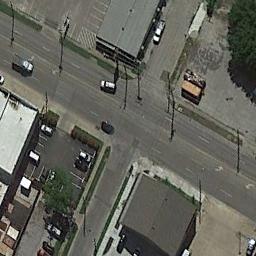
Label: intersection